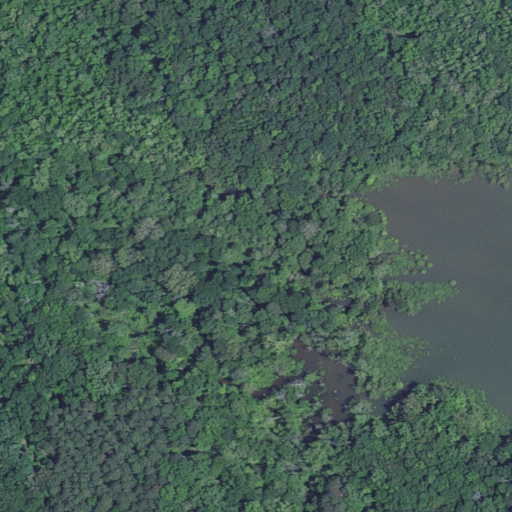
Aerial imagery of valley in Kentucky named Bailey Hollow containing woody wetlands, deciduous forest, open water, evergreen forest, mixed forest, and herbaceous wetlands